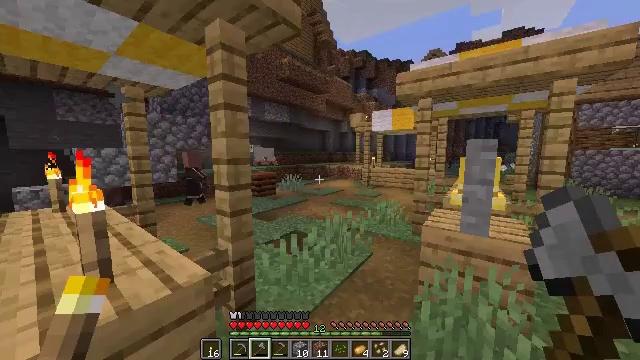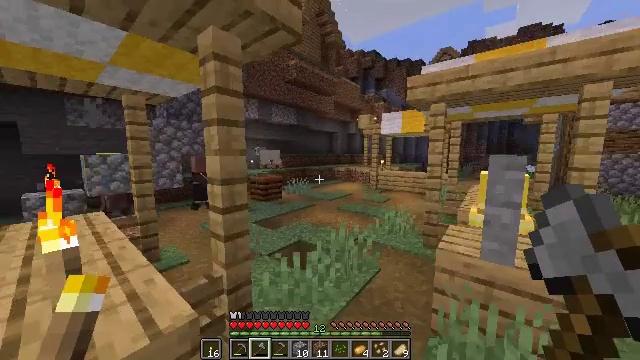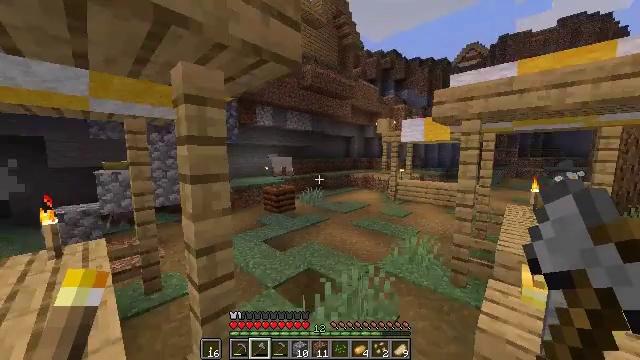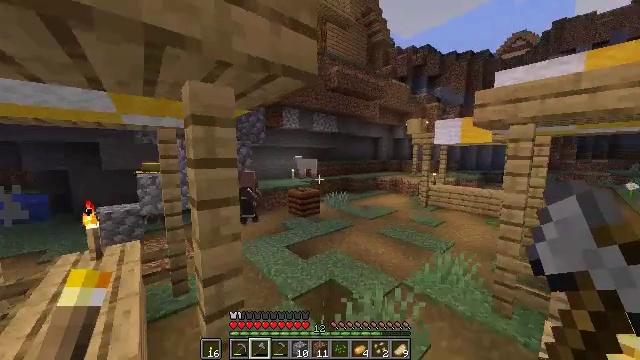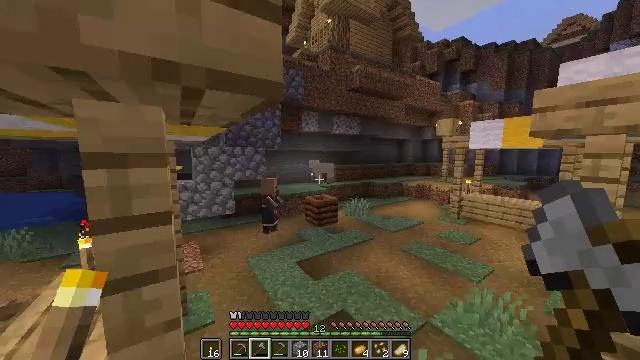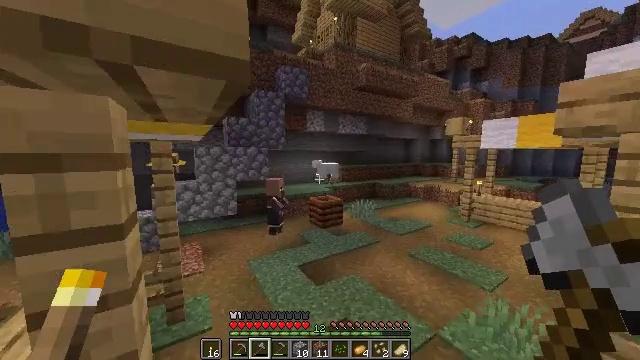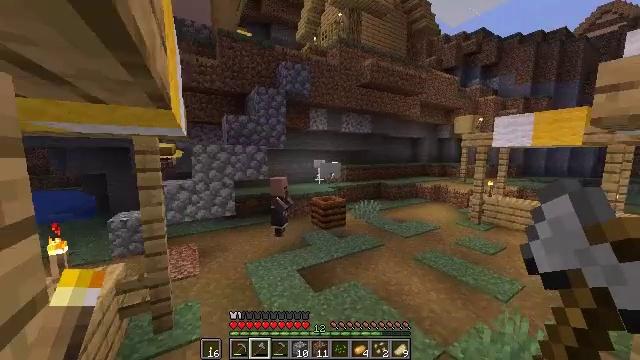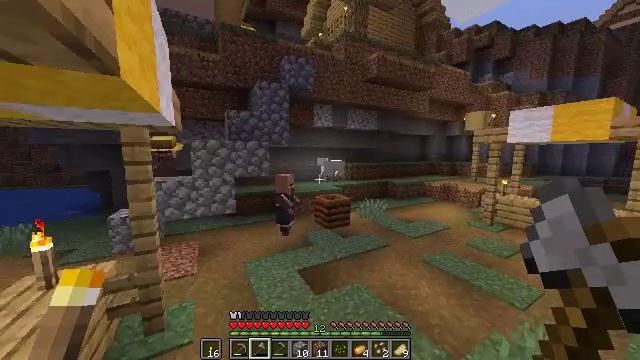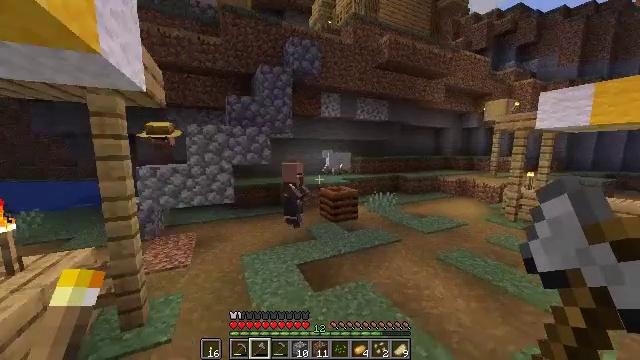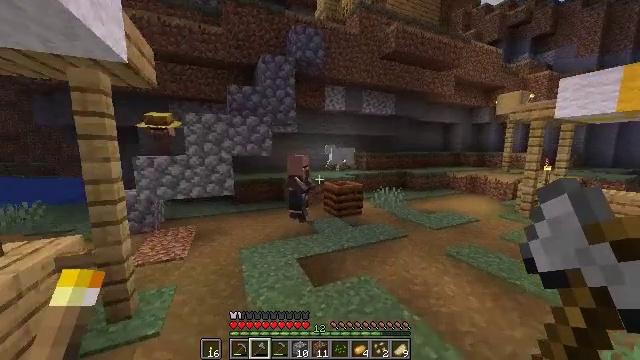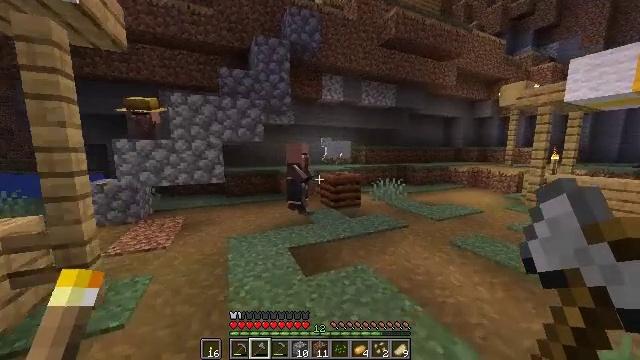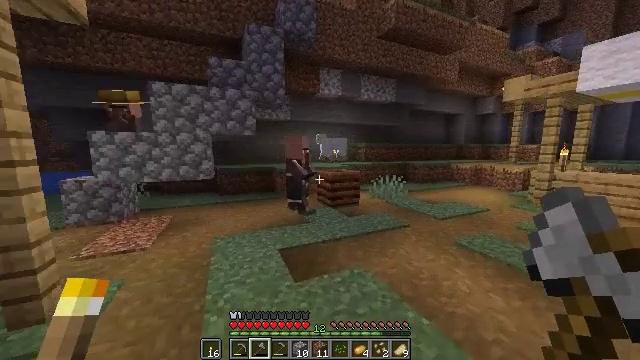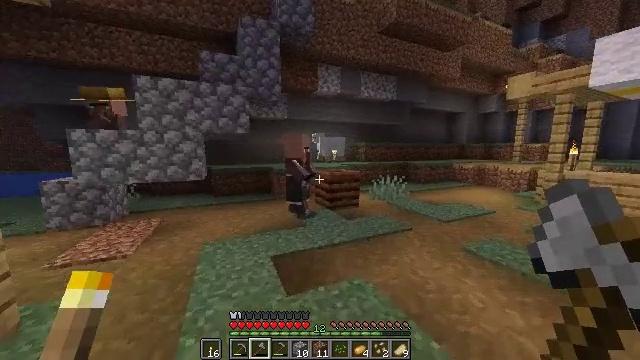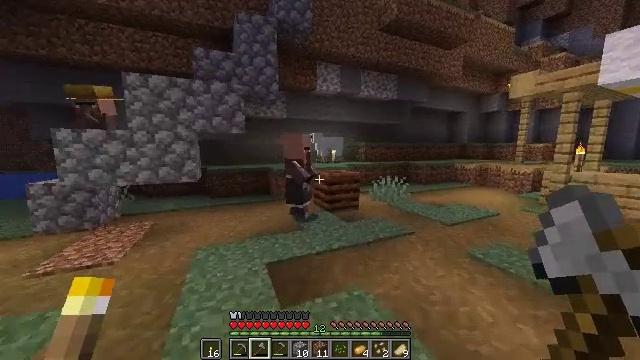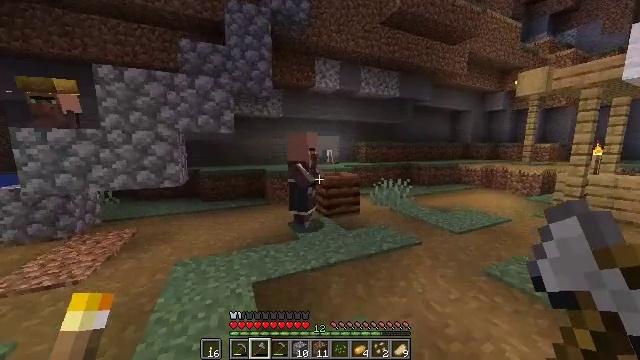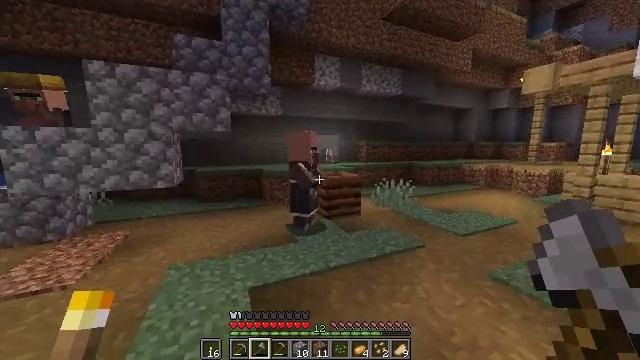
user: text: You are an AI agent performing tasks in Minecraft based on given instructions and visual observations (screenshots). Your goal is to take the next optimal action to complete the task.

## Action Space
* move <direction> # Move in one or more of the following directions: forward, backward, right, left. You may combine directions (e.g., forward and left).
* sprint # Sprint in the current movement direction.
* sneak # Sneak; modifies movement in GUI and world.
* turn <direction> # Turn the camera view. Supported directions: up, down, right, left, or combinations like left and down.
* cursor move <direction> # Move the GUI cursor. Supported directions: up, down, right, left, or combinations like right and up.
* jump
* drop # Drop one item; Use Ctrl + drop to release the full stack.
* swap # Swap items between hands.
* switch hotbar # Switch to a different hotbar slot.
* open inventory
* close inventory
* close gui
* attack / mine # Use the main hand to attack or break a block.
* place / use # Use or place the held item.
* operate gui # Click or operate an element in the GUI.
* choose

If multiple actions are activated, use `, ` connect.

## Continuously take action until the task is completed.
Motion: motion action
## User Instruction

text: Mine the grass path to create a new path.
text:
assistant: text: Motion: move forward, sprint, turn left, jump
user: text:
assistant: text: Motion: move forward, sprint, turn left, jump
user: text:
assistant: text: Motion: move forward, sprint, turn left, jump
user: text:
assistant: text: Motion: move forward, sprint, turn left, jump
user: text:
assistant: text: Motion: move forward, sprint, turn left, jump
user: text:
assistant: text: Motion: move forward, sprint, turn left, jump
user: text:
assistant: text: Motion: move forward, sprint, turn left, jump
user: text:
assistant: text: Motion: move forward, sprint, turn left
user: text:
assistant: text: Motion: move forward, sprint, turn left
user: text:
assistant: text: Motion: move forward, sprint
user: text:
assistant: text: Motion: move forward, sprint
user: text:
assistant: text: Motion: move forward, sprint
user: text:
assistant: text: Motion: move forward, sprint
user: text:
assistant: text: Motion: sprint
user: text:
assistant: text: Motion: sprint
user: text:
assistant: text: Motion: sprint
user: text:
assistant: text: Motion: sprint
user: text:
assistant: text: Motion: sprint
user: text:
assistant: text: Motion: move forward, sprint
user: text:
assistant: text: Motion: move forward, sprint
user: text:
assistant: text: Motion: move forward, sprint, turn right
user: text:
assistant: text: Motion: move forward, sprint, turn right
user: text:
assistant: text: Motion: move forward, sprint, turn right
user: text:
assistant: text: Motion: move forward, sprint, turn right
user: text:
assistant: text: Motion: move forward, sprint, turn right
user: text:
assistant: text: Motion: move forward, sprint, turn right
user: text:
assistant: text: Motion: move forward, sprint
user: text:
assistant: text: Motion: move forward, sprint, turn right
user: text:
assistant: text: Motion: move forward, sprint, turn right
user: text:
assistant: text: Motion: move forward, sprint, turn right